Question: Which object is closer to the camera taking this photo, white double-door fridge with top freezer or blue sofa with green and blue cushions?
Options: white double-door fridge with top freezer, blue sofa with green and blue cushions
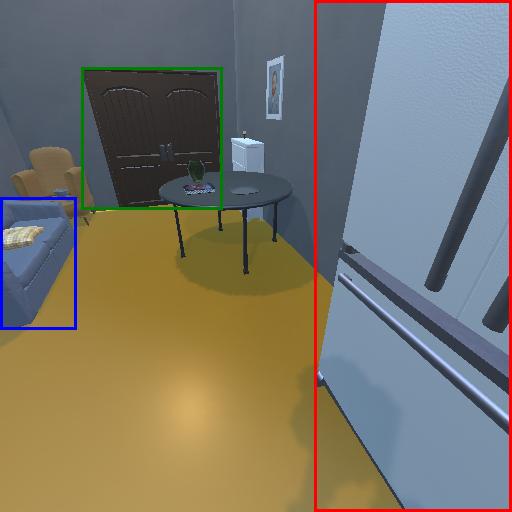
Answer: white double-door fridge with top freezer